Question: I have two areas, left menu pane and right content pane. CSS code for both left and right are as below
'''
/*-----------------navi_left area-----------------------*/
layoutform {
clear: both;
//background-color: #e2e2e2;
font-size: 1em;
height: 100%;
}
.div_navi {
border:1px solid #CCCCCC;
width:216px;
height: inherit;
float: left;
}
/*------------------Contents area--------------------*/
.div_text{
border:1px solid #CCCCCC;
vertical-align:top;
width:761px;
height: 100%;
//padding:0px 0px 0px 34px;
font-size:11px;
line-height:22px;
float: right;
}
'''
The problem is that, on some pages the right pane has more height due to more content. I want to make such that if the right page gets more height, left should inherit height from it. Below picture shows that both are unequal. I am developing application in 'asp.net' 'MVC4' and '_layout.cshtml' is
'''
<!DOCTYPE html>
<html lang="de">
<head>
<meta charset="utf-8" />
<title>@ViewBag.Title - Fleets Go Green DataServer</title>
<link href="~/favicon.ico" rel="shortcut icon" type="image/x-icon" />
<meta name="viewport" content="width=device-width" />
@Styles.Render("~/Content/css")
@Scripts.Render("~/bundles/modernizr")
<link href="@Url.Content("http://ajax.aspnetcdn.com/ajax/jquery.ui/1.8.10/themes/redmond/jquery-ui.css")" rel="Stylesheet" type="text/css" />
<script src="@Url.Content("~/Scripts/jquery-1.6.2.min.js")" type="text/javascript"></script>
<script src="@Url.Content("~/Scripts/jquery-ui-1.8.15.min.js")" type="text/javascript"></script>
</head>
<!-- New Script Added -->
<script type="text/javascript" src="@Url.Content("~/Scripts/myFile.js")" ></script>
<body>
<div class="content-wrapper">
<header>
<div class="content-wrapper">
<div class="div_line">
<div class="div_grey"></div>
<div class="div_blue"></div>
</div>
<div class="empty"></div>
<div class="div_logo">
<div class="div_left_logo">
<img src="~/Images/fgg_logo.gif" >
</div>
<div class="div_right_logo">
<img src="~/Images/fgg_head.gif" >
</div>
</div>
<div class="empty"></div>
<div class="div_line">
<div class="div_grey"></div>
<div class="div_blue">
<section id="login">
@Html.Partial("_LoginPartial")
</section>
</div>
</div>
<div class="empty"></div>
<!--
<div class="float-left">
<p class="site-title">@Html.ActionLink("Fleets Go Green Get Your Measurement", "Index", "Home")</p>
</div>
<div class="float-right">
<section id="login">
@Html.Partial("_LoginPartial")
</section>
<nav>
<ul id="menu">
<li>@Html.ActionLink("Home", "Index", "Home")</li>
<li>@Html.ActionLink("Fahrzeuge", "Index", "Fahrzeuge")</li>
<li>@Html.ActionLink("Impressum", "About", "Home")</li>
<li>@Html.ActionLink("Kontakt", "Contact", "Home")</li>
</ul>
</nav>
</div>-->
</div>
</header>
<!-- Body Layot-->
<layoutform>
<div class="div_content">
<div class="div_navi">
<div class="navi_empty">&nbsp;</div>
<ul id="menu">
<li>@Html.ActionLink("Home", "Index", "Home")</li>
<li>@Html.ActionLink("Fahrzeuge", "Index", "Fahrzeuge")</li>
@if (User.Identity.IsAuthenticated)
{
<ul id="submenu">
<li>@Html.ActionLink("Smart Fortwo ED", "SmartFrortED", "Fahrzeuge")</li>
<li>@Html.ActionLink("Citroen C-Zero", "CitroenCZero", "Fahrzeuge")</li>
<li>@Html.ActionLink("miAmore", "Miamore", "Fahrzeuge")</li>
<li>@Html.ActionLink("VW Golf Blue e-Motion", "VWGolfBlueEMoon", "Fahrzeuge")</li>
<li>@Html.ActionLink("VW e-up!", "VWeup", "Fahrzeuge")</li>
<li>@Html.ActionLink("VW Elektro-Caddy", "VWElectroCaddy", "Fahrzeuge")</li>
</ul>
}
<li>@Html.ActionLink("Impressum", "About", "Home")</li>
<li>@Html.ActionLink("Kontakt", "Contact", "Home")</li>
@if (User.Identity.IsAuthenticated)
{
<li>@Html.ActionLink("Passwort andern", "ChangePassword", "SGAccount")</li>
}
@if (User.IsInRole("Administrator"))
{
<li>@Html.ActionLink("Security Guard", "Index", "Dashboard", new { area = "SecurityGuard" }, null)</li>
}
</ul>
<div class="div_bottom_logo">
<img src="~/Images/995_bmu_logo_vmxk9d.png" >
</div>
</div>
<div class="div_text">
@RenderSection("featured", required: false)
<section class="content-wrapper main-content clear-fix">
@RenderBody()
</section>
</div>
</div>
<div class="empty"></div>
</layoutform>
<footer>
<div class="content-wrapper">
<div class="div_line">
<div class="div_grey"></div>
<div class="div_blue">&copy; @DateTime.Now.Year - Niedersachsisches Forschungszentrum Fahrzeugtechnik (NFF) | IFAM Bremen |
</div>
</div>
<div class="empty"></div>
<!-- <div class="content-wrapper">
<div class="float-left">
<p>&copy; @DateTime.Now.Year - imc Messsysteme GmbH Berlin +49 (0)30 467090-0 - Frankfurt +49 (0)6172 59672-0 - Schweiz +41 (0)52 <PHONE> - Osterreich +49 (0)6172-59672-0</p>
</div>-->
</div>
</footer>
@Scripts.Render("~/bundles/jquery")
@Scripts.Render("~/bundles/jqueryui")
@Styles.Render("~/Content/themes/base/css")
@RenderSection("scripts", required: false)
</div>
</body>
'''
'myFile.js' looks like this
'''
var heightright = $('.rightcontent').height();
$('.leftcontent').css('height', heightright);
alert('JS working');
'''

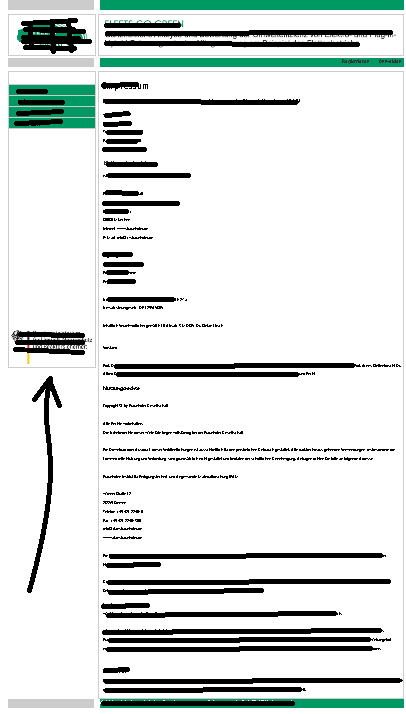
Answer: I'll throw out an idea using JS - <URL>.
Looking around a bit, apparently it's very difficult to do what you want with CSS without some fancy and less than optimal code (absolute positioning, etc)
References:
<URL>
<URL>
<URL>
<URL>
JS
'''
var heightright = $('.rightcontent').height();
$('.leftcontent').css('height', heightright);
'''
You could call the js on pageload or on .change of the height of the right div.
Best of luck.